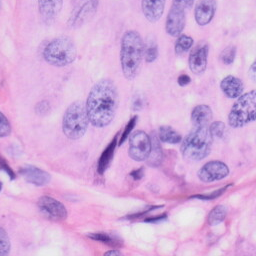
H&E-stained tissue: Skin